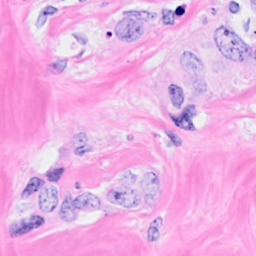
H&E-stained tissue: Breast